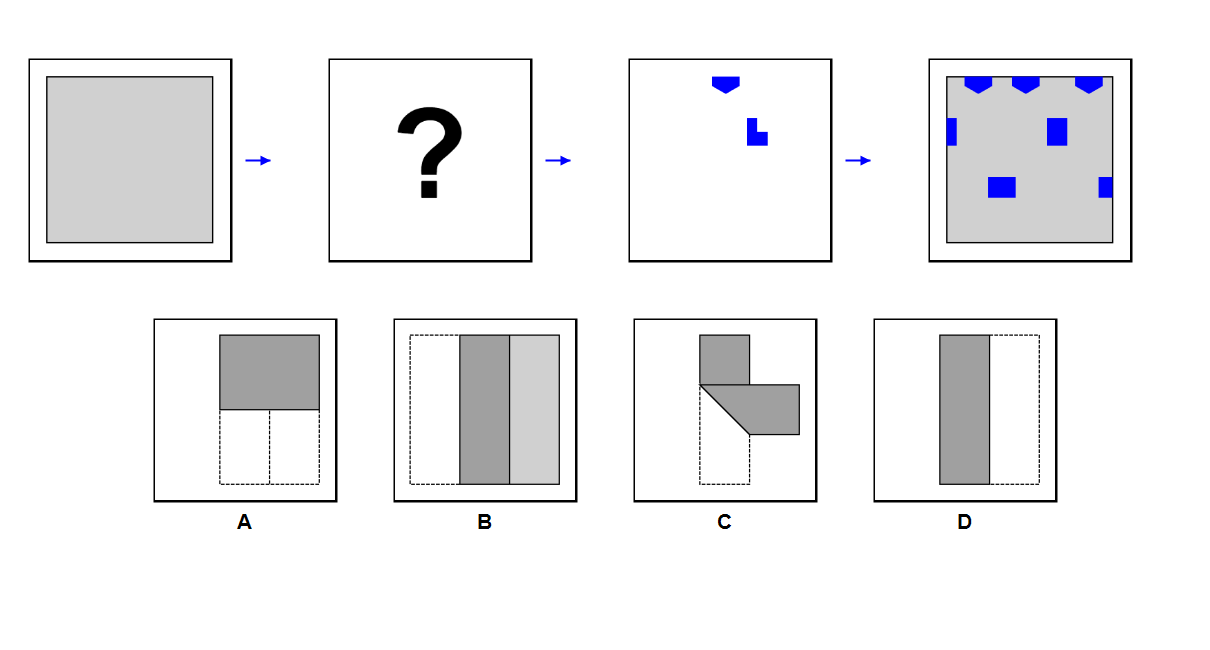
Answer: A